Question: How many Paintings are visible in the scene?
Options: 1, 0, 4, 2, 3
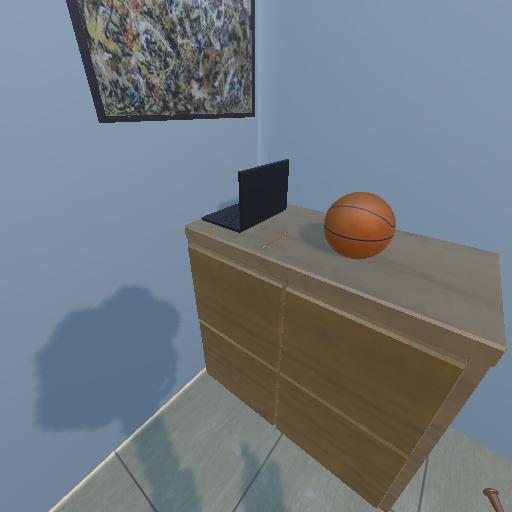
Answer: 1